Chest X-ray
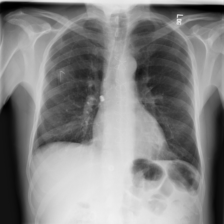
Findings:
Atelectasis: negative
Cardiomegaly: negative
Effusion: negative
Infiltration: negative
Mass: negative
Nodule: negative
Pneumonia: positive
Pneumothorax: negative
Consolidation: negative
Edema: negative
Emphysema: negative
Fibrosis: negative
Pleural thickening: negative
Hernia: negative